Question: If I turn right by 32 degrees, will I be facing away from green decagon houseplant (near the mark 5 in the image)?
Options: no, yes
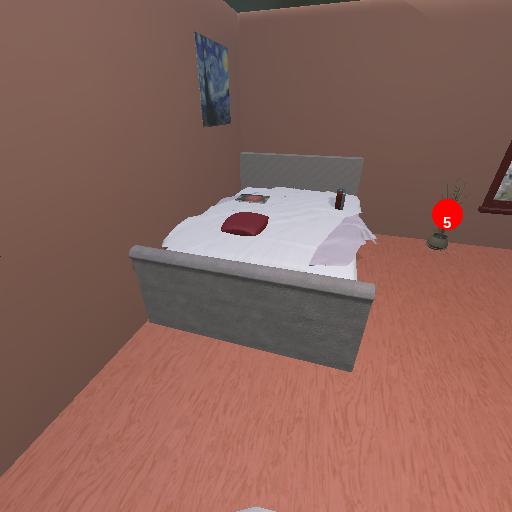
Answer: no